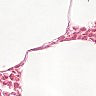
Metastatic tissue present: no